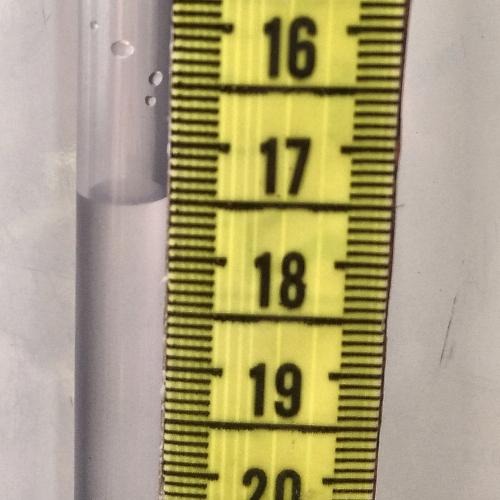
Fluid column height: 17.5 cm